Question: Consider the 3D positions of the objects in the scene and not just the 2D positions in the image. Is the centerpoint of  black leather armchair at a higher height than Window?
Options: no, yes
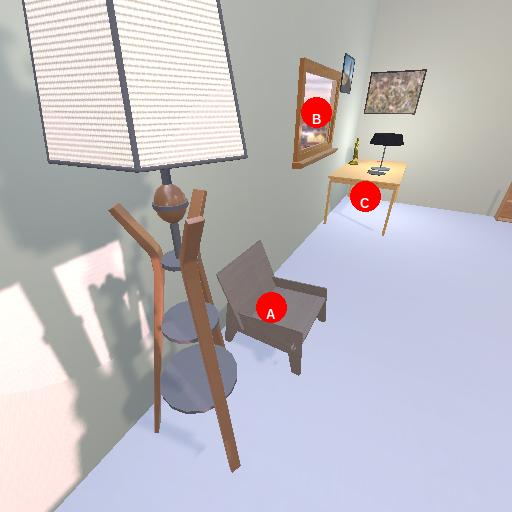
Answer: no